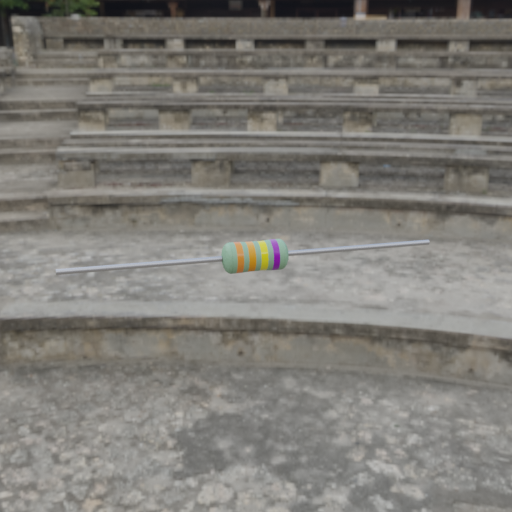
Resistor colour bands (in order): orange, orange, yellow, violet